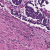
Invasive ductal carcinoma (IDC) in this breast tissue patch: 1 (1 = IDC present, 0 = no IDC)